Question: Just today I started noticing an "X" symbol in the bottom right of my live tiles, see picture.
I'm a little concerned, as I'm currently in the certification queue, that this means I've missed something from the package - a default badge image, for example. Do you know what this means?

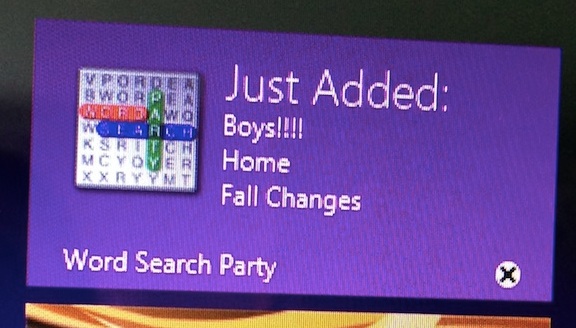
Answer: The answer appears to be that your developer licence has expired!
when I tried to build something I got a popup alerting me to the problem and asking me to log in to my account again. At which point I was given a new developer licence, was able to build again, and all the crosses magically disappeared! :o)
I imagine the only reason your apps were still working was because they were still in a suspended state so weren't going through a proper launch cycle. The X means it won't run anymore as you don't have a valid licence.